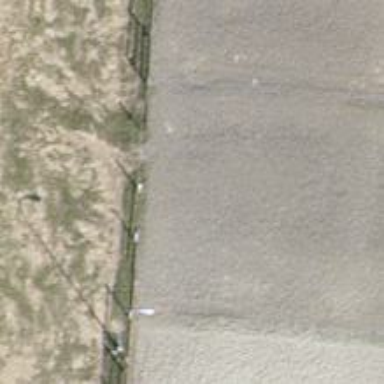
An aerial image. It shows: Gate.